Question: i am trying to make an application which would show which color my mouse is pointing to, i dont mean in my own application but anywhere in windows on any screen, kind of like a tag beside my mouse pointer which shows the exact color.

I am a Java developer but i dont think this could be done in java i am thinking maybe i need some sort of script but i have no idea any help would be really appriciated
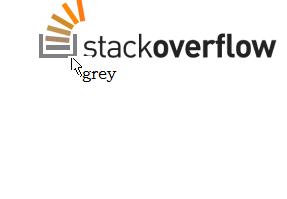
Answer: The solution consists of two parts:
'''
Point mouseLocation = MouseInfo.getPointerInfo().getLocation();
Color color = new Robot().getPixelColor(mouseLocation.x, mouseLocation.y);
'''
You can get a list of many colors and their names from <URL>. You can create a mapping in Java given the data on Wikipedia.
Perhaps you can start with a few colors, and provide a generic hex representation for unknown colors, for example '#rrggbb'.